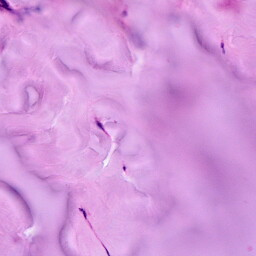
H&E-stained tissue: Breast